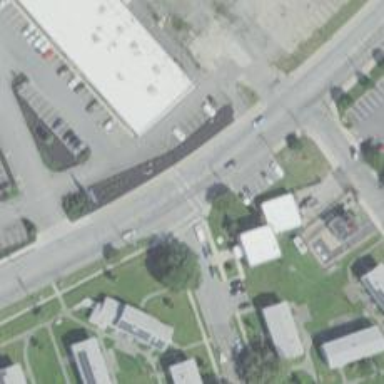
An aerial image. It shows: Marked crossing with lines on the road.